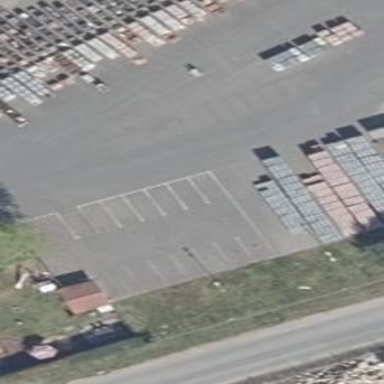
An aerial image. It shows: Parking area.